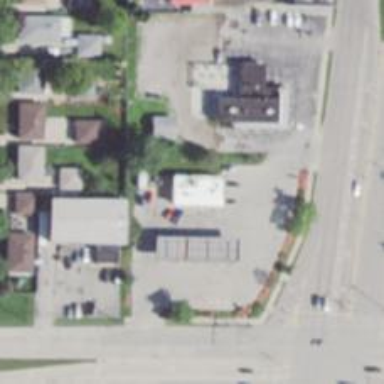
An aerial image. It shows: Convenience shop.